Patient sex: M
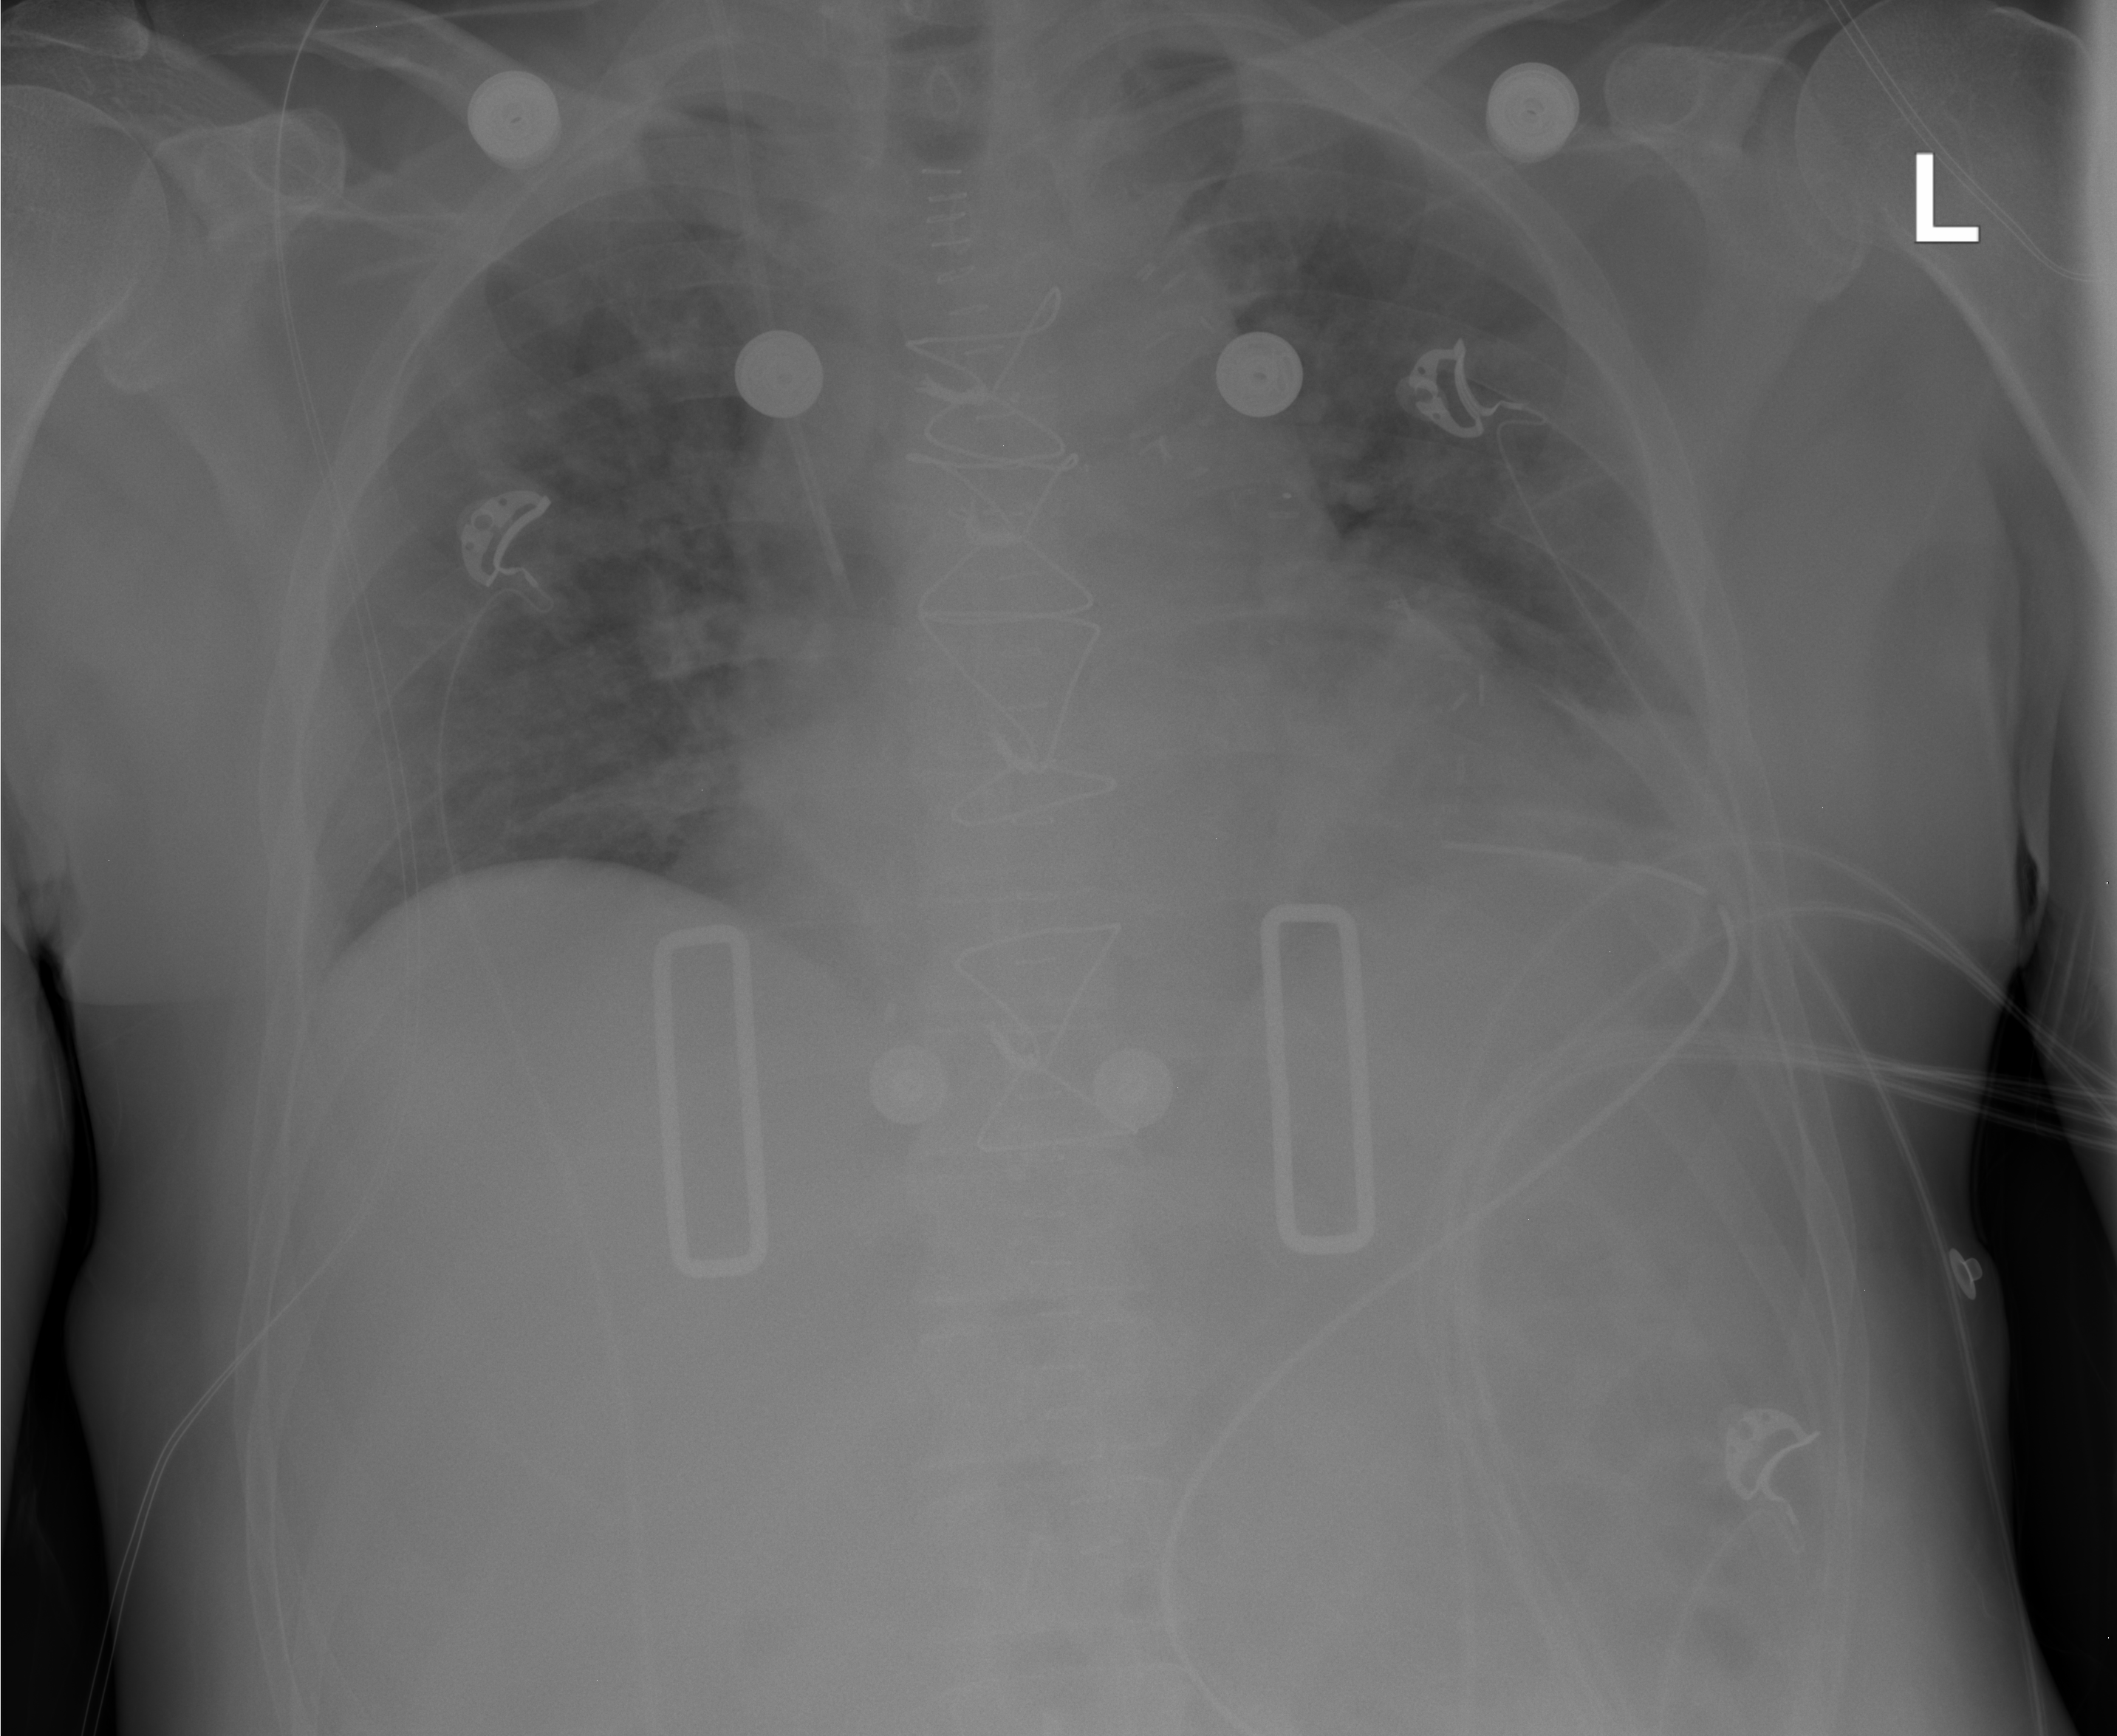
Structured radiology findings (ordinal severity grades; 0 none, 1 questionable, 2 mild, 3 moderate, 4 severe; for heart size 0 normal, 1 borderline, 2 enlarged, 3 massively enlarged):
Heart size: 0
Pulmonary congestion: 3
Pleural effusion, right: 0
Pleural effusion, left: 2
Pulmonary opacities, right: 2
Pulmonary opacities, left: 2
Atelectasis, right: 0
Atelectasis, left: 0